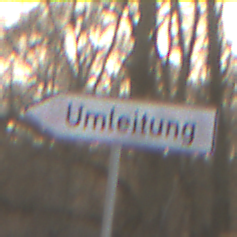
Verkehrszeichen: UmleitungswegweiserLinksweisend
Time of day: SunriseSunset
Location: Outdoor (Nature)
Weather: PartlyCloudy
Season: NotSpecified
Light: Natural